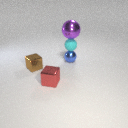
small red metal cube to the left of small blue metal sphere